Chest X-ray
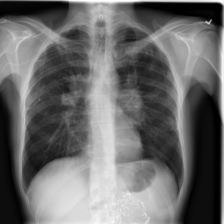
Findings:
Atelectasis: negative
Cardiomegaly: negative
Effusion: negative
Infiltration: negative
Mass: positive
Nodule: positive
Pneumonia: negative
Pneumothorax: negative
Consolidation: negative
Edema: negative
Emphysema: negative
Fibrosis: negative
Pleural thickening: negative
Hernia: negative